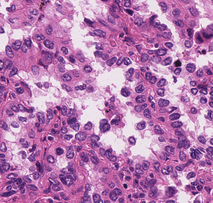
Tumor epithelial tissue: yes
Tumor-associated stroma tissue: no
Normal tissue: no